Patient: sex F, age 67
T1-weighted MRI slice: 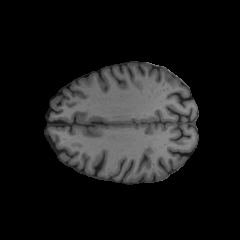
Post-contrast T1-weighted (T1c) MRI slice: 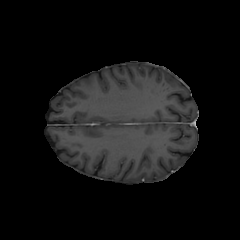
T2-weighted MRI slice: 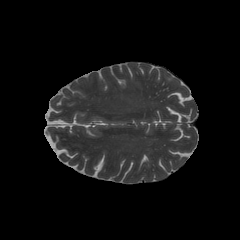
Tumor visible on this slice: no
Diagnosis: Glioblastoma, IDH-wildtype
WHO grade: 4